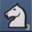
Piece: wN